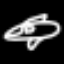
Label: airplane